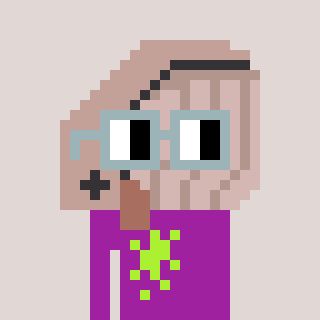
a pixel art character with square dark gray glasses, a whale-shaped head and a magenta-colored body on a warm background